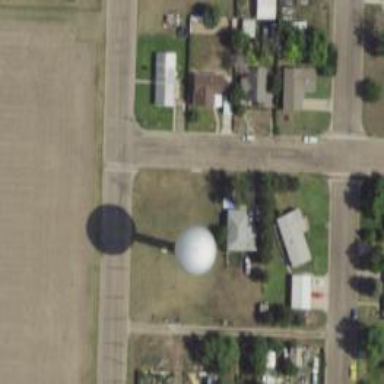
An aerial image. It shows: Water tower that is man-made.